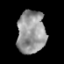
Tissue: prostate
Cell type: T cells
Senescence score: 0.3473
Nuclear area (px): 1191
Mean DAPI intensity: 150.026